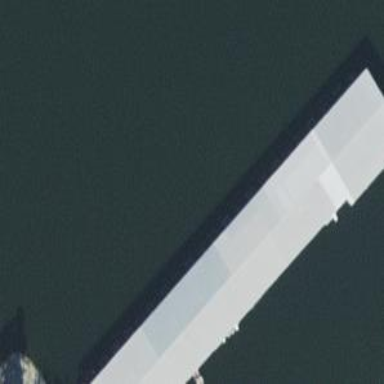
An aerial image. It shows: Building used for boat storage.